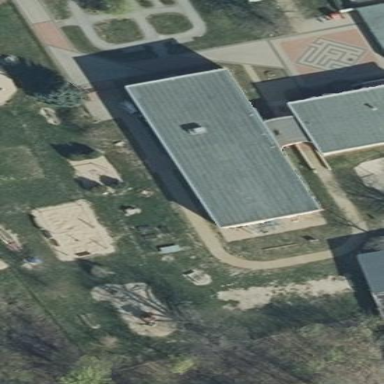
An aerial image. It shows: Kindergarten within educational area.